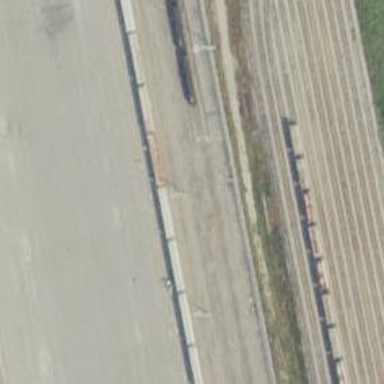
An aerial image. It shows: Railway siding for service.